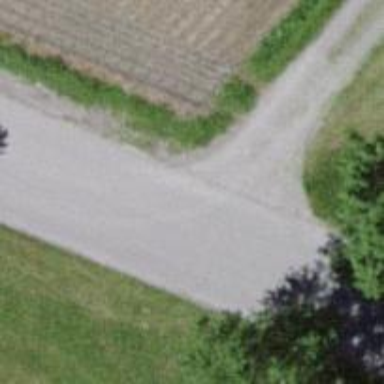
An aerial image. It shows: Unclassified road with asphalt surface.